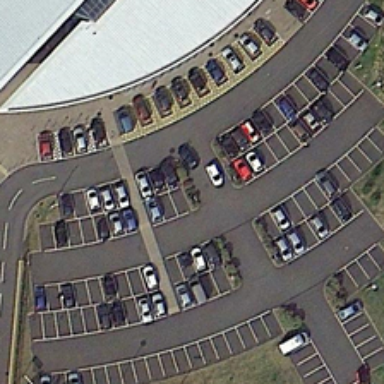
Many cars are in a parking lot near a white building .